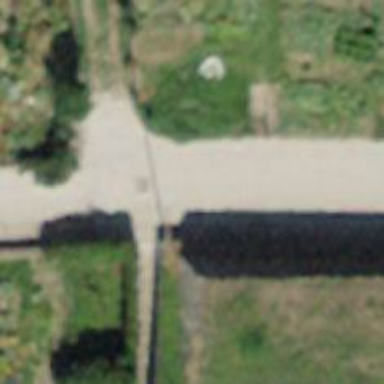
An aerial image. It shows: Set of steps on the road.